Question: I am using a slightly modified version of the wombat256 colorscheme. There is this tiny black thing at the end of the command line that drives me crazy.
Does someone know why it doesn't use the command line color and is black instead? As far as I know there is no special color setting for the command line (it should have the same colors as "Normal").

Here is my slightly modified version of the wombat256 color scheme:
'''
" Vim color file
" Original Maintainer: Lars H. Nielsen (dengmao@gmail.com)
" Last Change: 2010-07-23
"
" Converting for 256-color terminals by
" Danila Bespalov (danila.bespalov@gmail.com)
" with great help of tool by Wolfgang Frisch (xororand@frexx.de)
" inspired by David Liang's version (bmdavll@gmail.com)
set background=dark
hi clear
if exists("syntax_on")
syntax reset
endif
let colors_name = "wombat256fixed"
" General colors
hi Normal ctermfg=254 ctermbg=234 cterm=none guifg=#f6f3e8 guibg=#242424 gui=none
hi Cursor ctermfg=none ctermbg=241 cterm=none guifg=NONE guibg=#656565 gui=none
hi Visual ctermfg=7 ctermbg=238 cterm=none guifg=#f6f3e8 guibg=#444444 gui=none
" hi VisualNOS
" hi Search
hi Folded ctermfg=103 ctermbg=238 cterm=none guifg=#a0a8b0 guibg=#384048 gui=none
hi Title ctermfg=7 ctermbg=none cterm=bold guifg=#f6f3e8 guibg=NONE gui=bold
hi StatusLine ctermfg=7 ctermbg=238 cterm=none guifg=#f6f3e8 guibg=#444444 gui=italic
hi VertSplit ctermfg=238 ctermbg=238 cterm=none guifg=#444444 guibg=#444444 gui=none
hi StatusLineNC ctermfg=243 ctermbg=238 cterm=none guifg=#857b6f guibg=#444444 gui=none
hi LineNr ctermfg=243 ctermbg=234 cterm=none guifg=#857b6f guibg=#242424 gui=none
hi SpecialKey ctermfg=244 ctermbg=236 cterm=none guifg=#808080 guibg=#343434 gui=none
hi NonText ctermfg=244 ctermbg=234 cterm=none guifg=#808080 guibg=#242424 gui=none
" Vim >= 7.0 specific colors
if version >= 700
hi CursorLine ctermbg=233 cterm=none guibg=#121212
hi MatchParen ctermfg=7 ctermbg=243 cterm=bold guifg=#f6f3e8 guibg=#857b6f gui=bold
hi Pmenu ctermfg=7 ctermbg=238 guifg=#f6f3e8 guibg=#444444
hi PmenuSel ctermfg=0 ctermbg=192 guifg=#000000 guibg=#cae682
endif
" Syntax highlighting
hi Keyword ctermfg=111 cterm=none guifg=#8ac6f2 gui=none
hi Statement ctermfg=111 cterm=none guifg=#8ac6f2 gui=none
hi Constant ctermfg=173 cterm=none guifg=#e5786d gui=none
hi Number ctermfg=173 cterm=none guifg=#e5786d gui=none
hi PreProc ctermfg=173 cterm=none guifg=#e5786d gui=none
hi Function ctermfg=192 cterm=none guifg=#cae682 gui=none
hi Identifier ctermfg=192 cterm=none guifg=#cae682 gui=none
hi Type ctermfg=192 cterm=none guifg=#cae682 gui=none
hi Special ctermfg=194 cterm=none guifg=#e7f6da gui=none
hi String ctermfg=113 cterm=none guifg=#95e454 gui=italic
hi Comment ctermfg=246 cterm=none guifg=#99968b gui=italic
hi Todo ctermfg=245 cterm=none guifg=#8f8f8f gui=italic
" Links
hi! link FoldColumn Folded
hi! link CursorColumn CursorLine
" new setting for current line number
hi CursorLineNr ctermfg=208 ctermbg=233 cterm=none guifg=#FD971F guibg=#121212 gui=none
" highlight ColorColumn
hi ColorColumn ctermbg=233 guibg=#232323
" vim:set ts=4 sw=4 noet:
'''
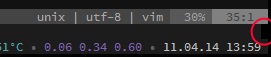
Answer: This looks like a bug, that was fixed with <URL>